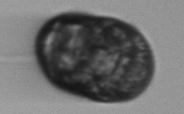
Label: Margalefidinium